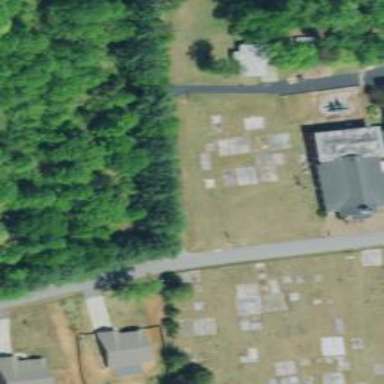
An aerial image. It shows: Grave yard.